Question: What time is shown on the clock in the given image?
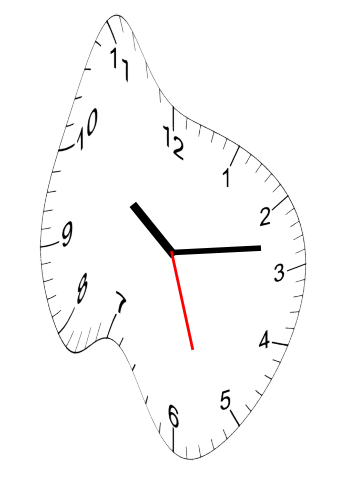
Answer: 10:13:27